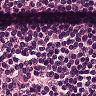
Metastatic tissue present: no